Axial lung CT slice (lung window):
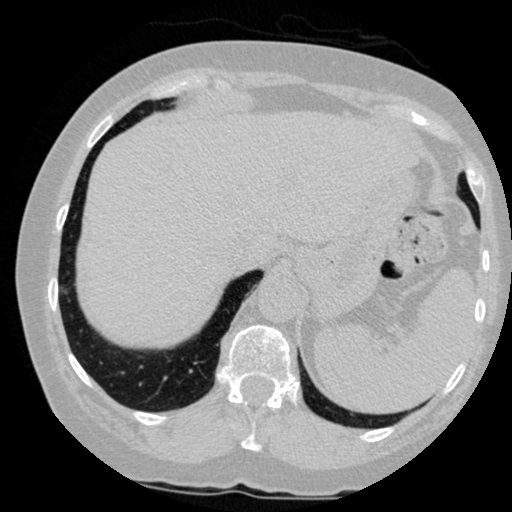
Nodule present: no